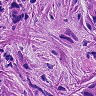
Metastatic tissue present: yes